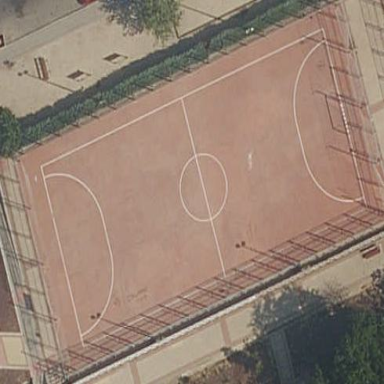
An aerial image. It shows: Soccer pitch designated for leisure and sports activities.